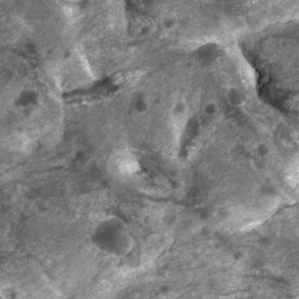
Label: non_frost